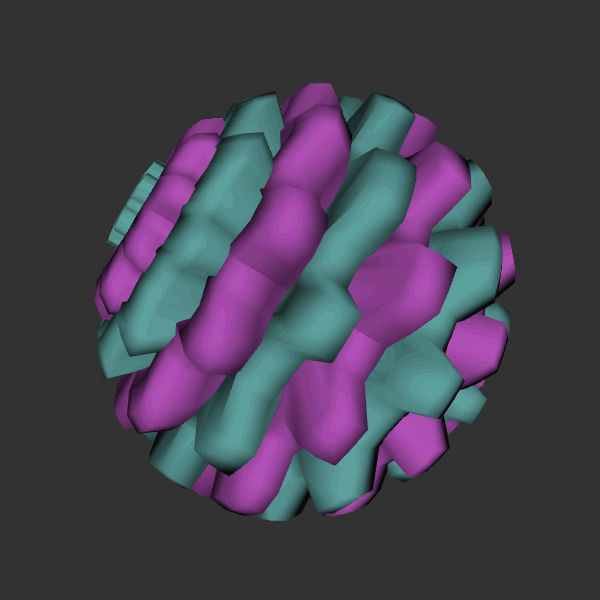
Background: dark